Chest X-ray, PA view. Patient: 42 years old, sex F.
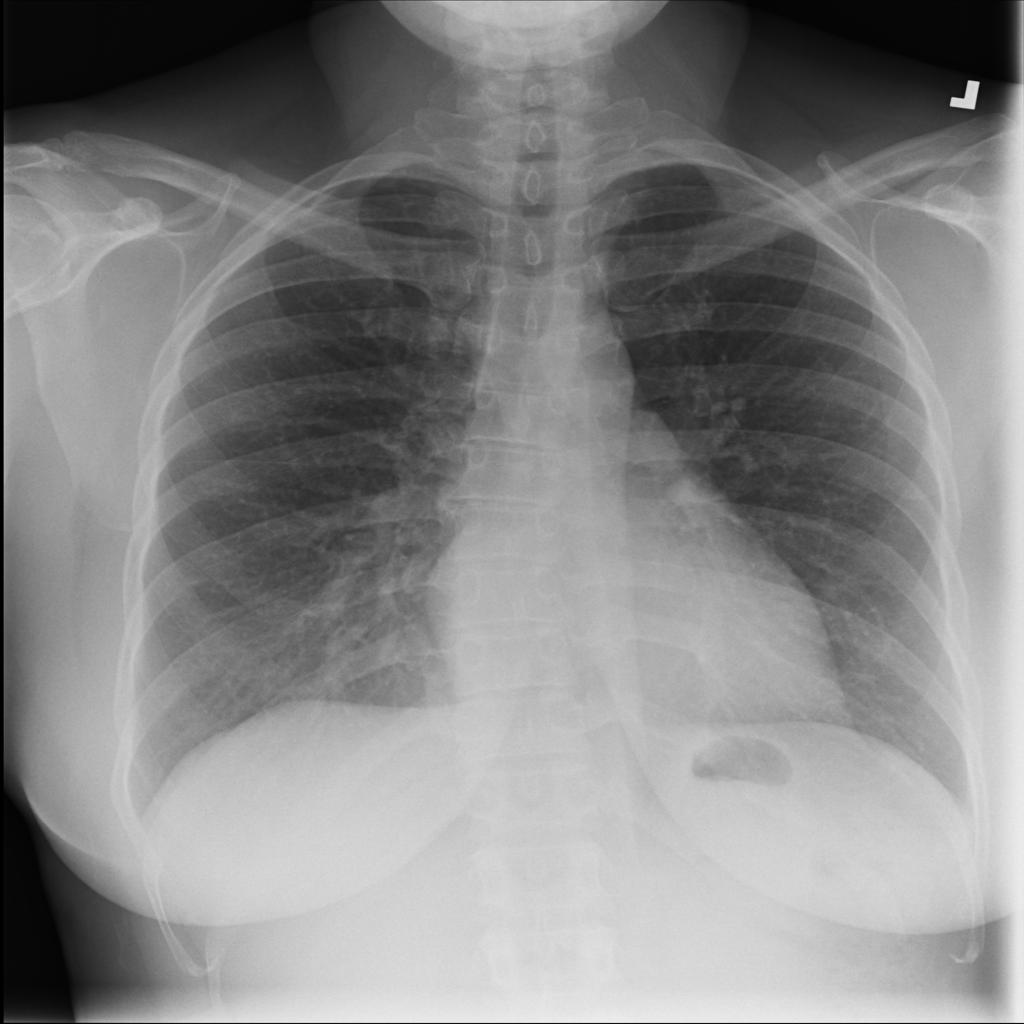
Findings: No Finding